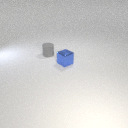
small blue metal cube in front of small gray rubber cylinder